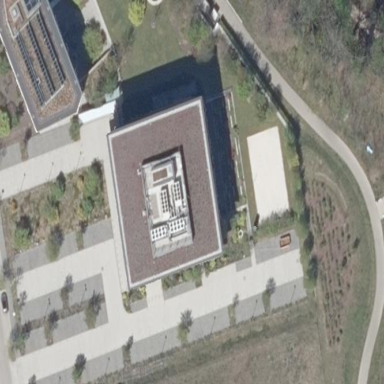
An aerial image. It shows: Flat-roofed building with gravel surface.